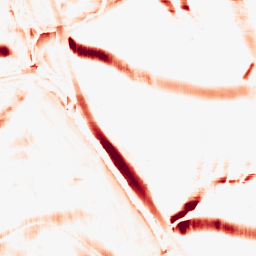
Category: morphological
Decomposition family: rolling_ball
Decomposition parameters: radius: 10
Upsampling method: cubic_mitchell
Upsampling parameters: scale: 8
Upsampling scale: 8